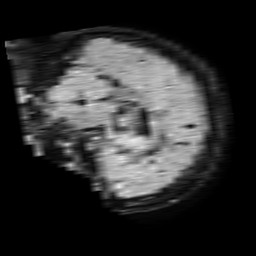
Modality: FLAIR
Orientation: sagittal
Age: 58
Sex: female
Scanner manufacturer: philips
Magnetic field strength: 1.5 T
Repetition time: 6 s
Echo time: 0.1044 s